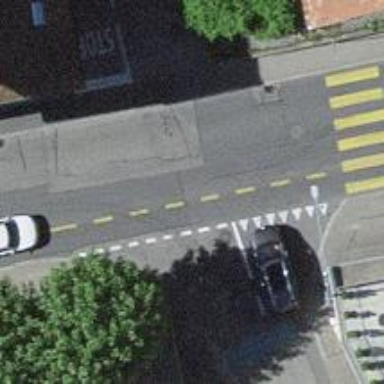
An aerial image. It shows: Road with "give way" sign.